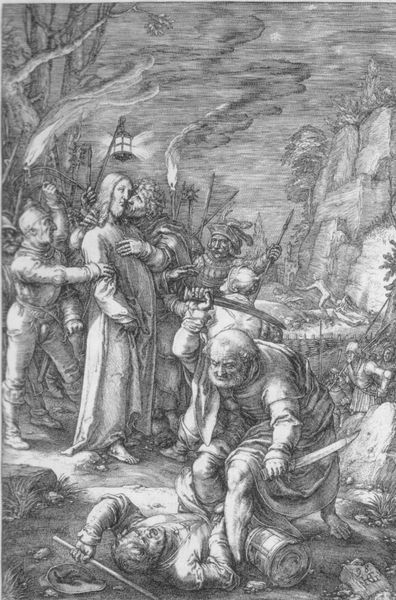
Titel: Gefangennahme Christi im Garten Gethsemane
Künstler: Hendrik Goltzius
Standort: Berlin
Institution: Kupferstichkabinett
Schlagwörter: angriff, baum, berg, felsen, feuer, gemälde, himmel, kampf, mann, weiß, wolken, bäume, landschaft, menschen, frau, grau, hintergrund, holz, hut, lampe, laterne, licht, männer, nacht, schwarz, zeichnung, gras, weg, zaun, alt, bart, bibel, messer, mord, stein, steine, gräser, natur, rauch, boden, leuchte, pflanze, pflanzen, wald, stock, kuss, papier, alter mann, fels, steilhang, klein, gewalt, krieg, schlacht, lanze, soldaten, muskeln, glatze, leuchten, balgen, alter, geld, druck, lithographie, schwarz-weiß, druckgrafik, radierung, stich, kupfer, festnahme, gefangennahme, schwert, schwerter, streit, waffen, soldat, helm, armee, gravur, christus, jesus, jesus christus, muskel, dolch, mittelalter, religiös, lanzen, doch, speer, speere, jünger, kupferstich, keule, fackel, sakral, fackeln, himml, prügel, apostel, belistift, verletzter, judas, verrat, paulus, episode, verräter, zurückhalten, angreifer, judaskuss, scgwarz, kumpferstich, weriß, gefangennahm,e, todschlag